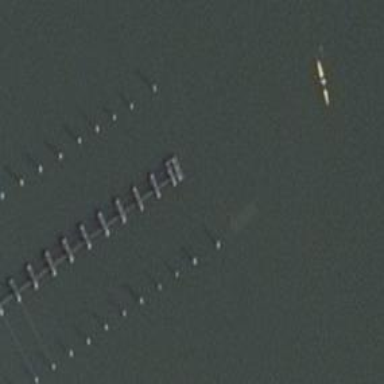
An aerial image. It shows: Man-made pier.